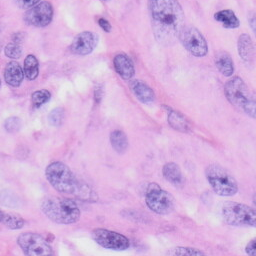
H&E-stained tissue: Skin